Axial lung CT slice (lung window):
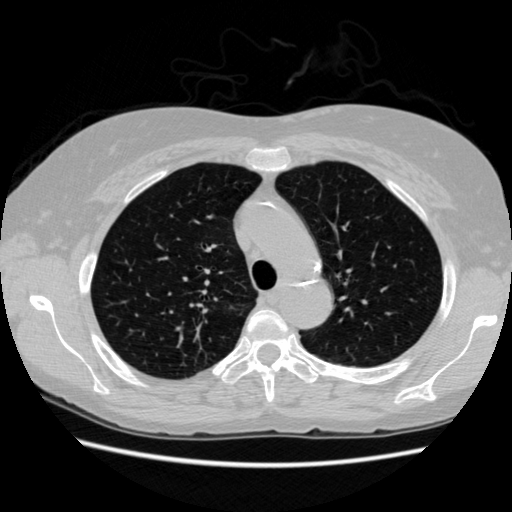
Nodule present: no